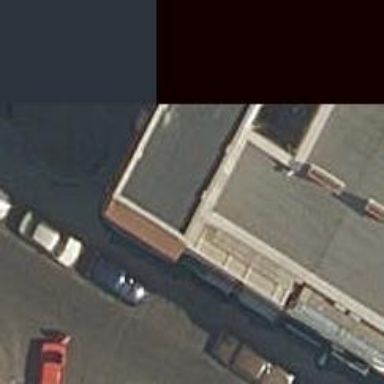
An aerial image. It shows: Car repair shop.